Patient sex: F
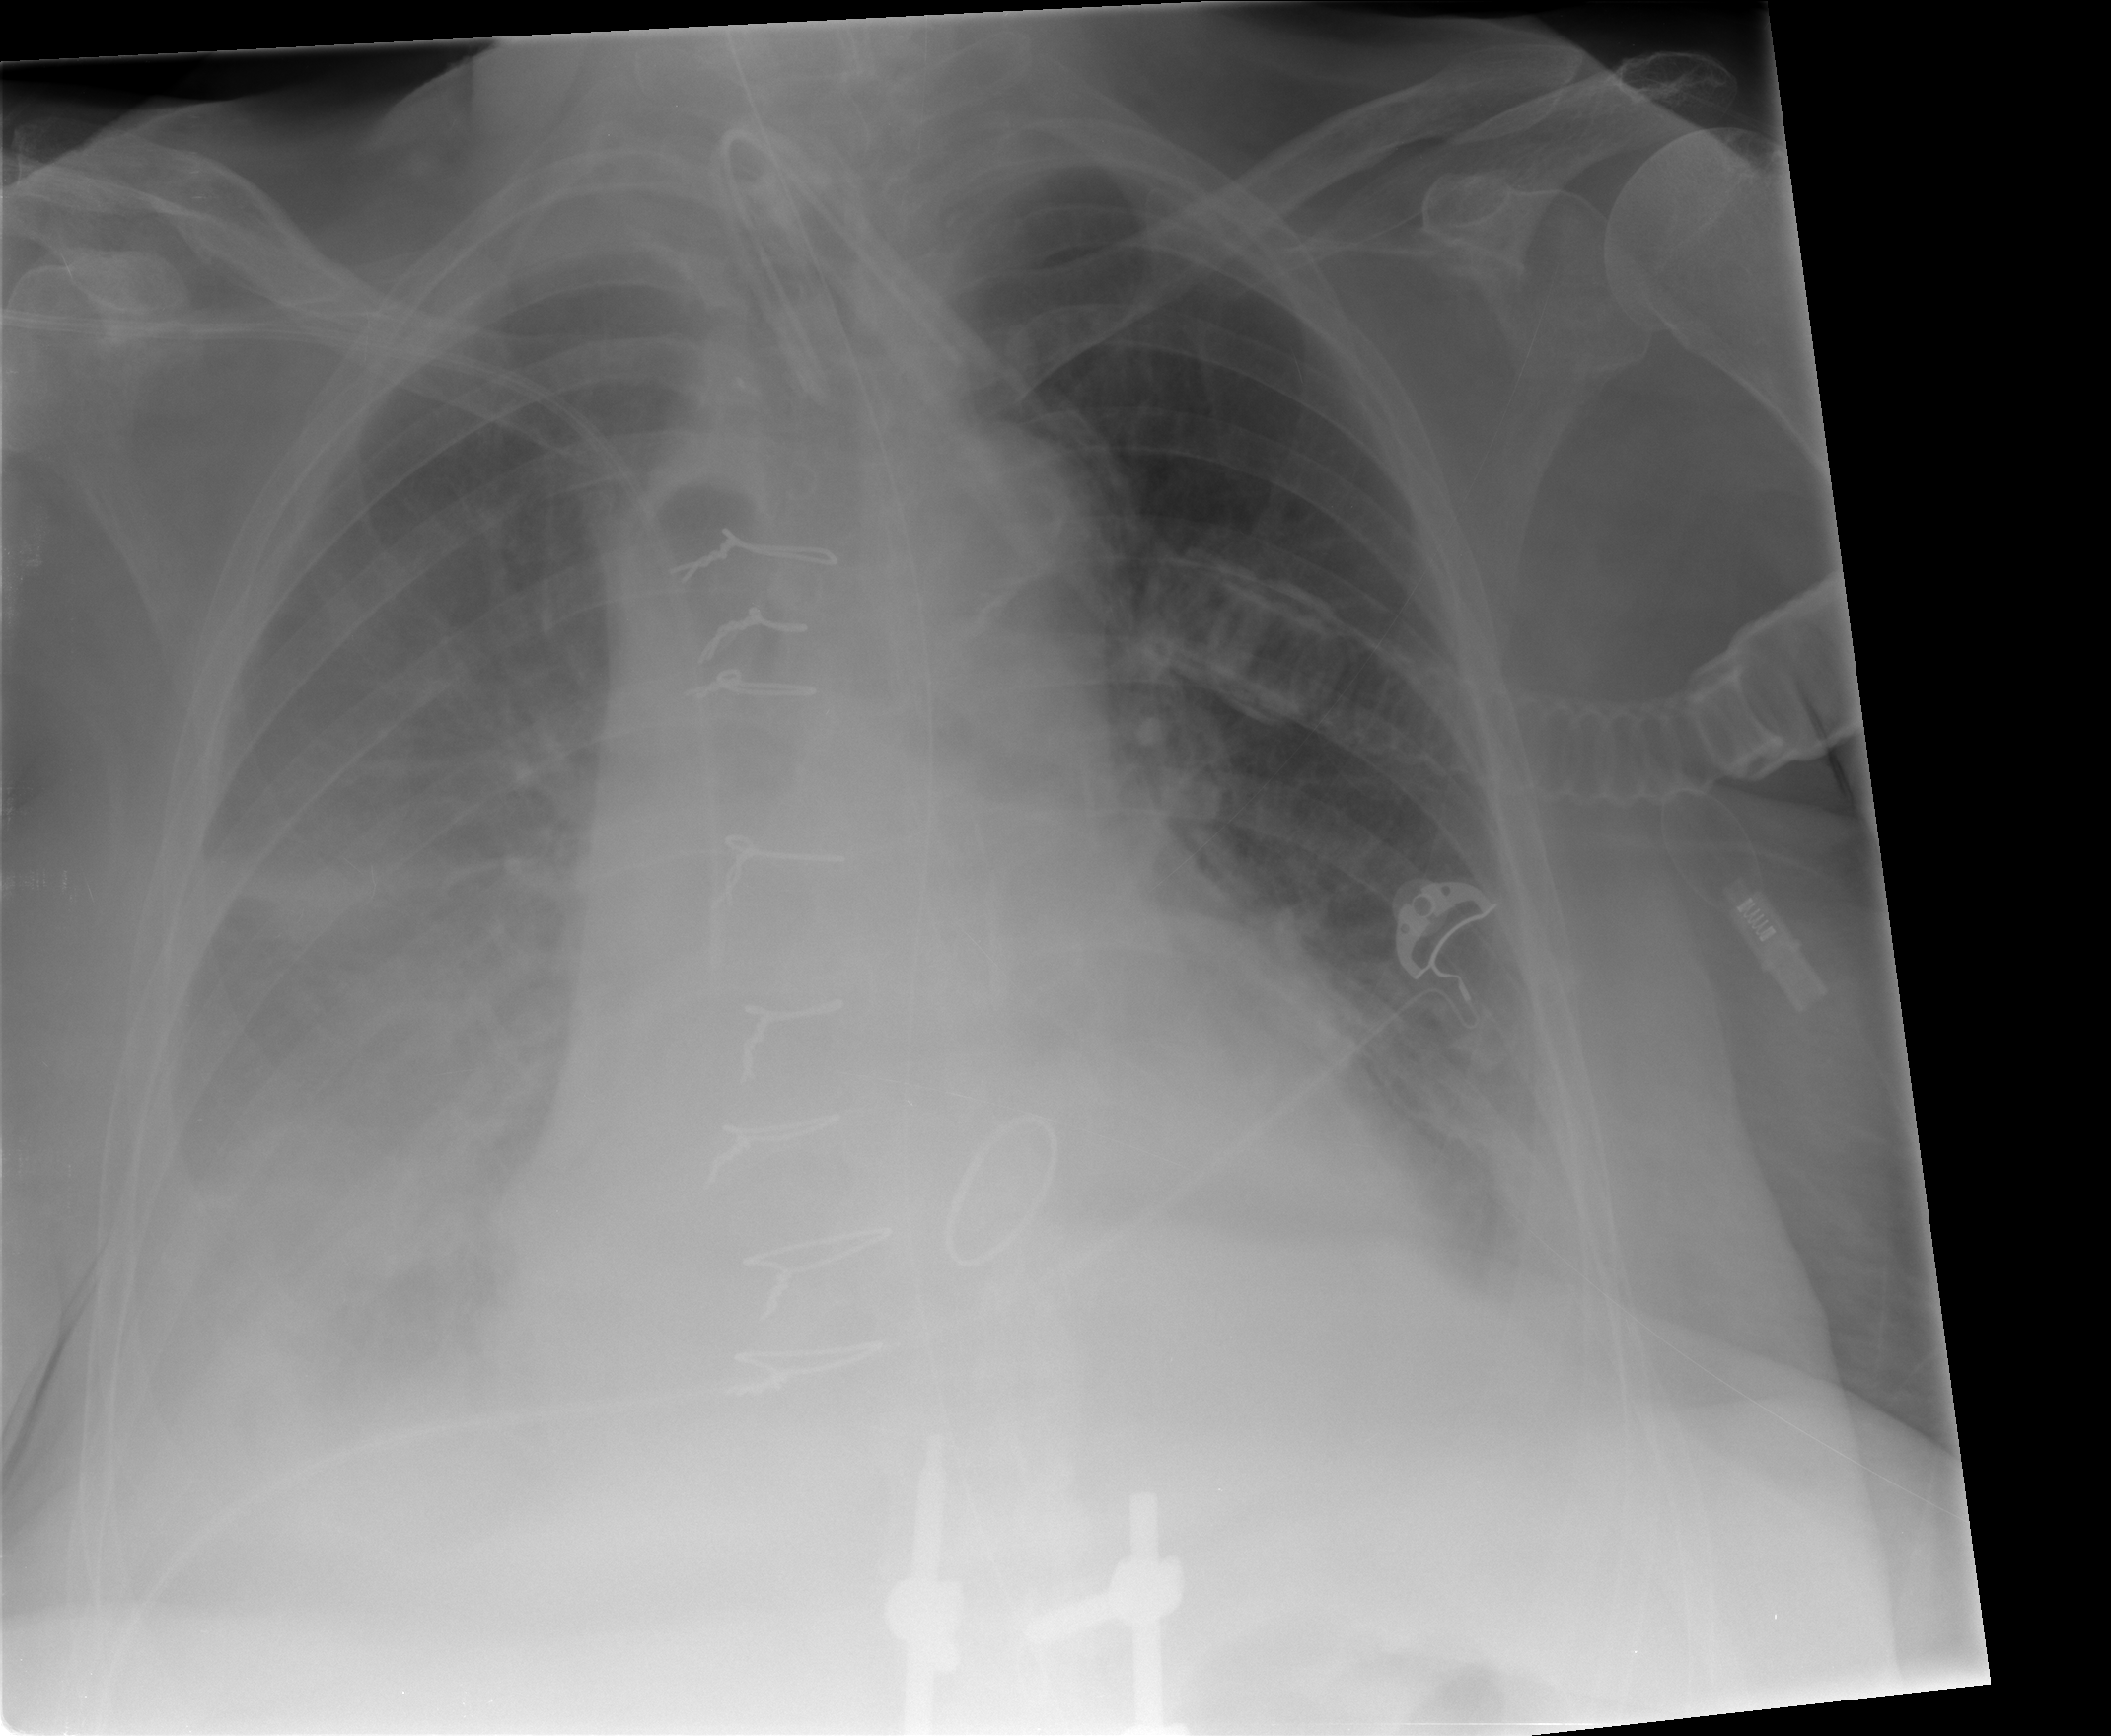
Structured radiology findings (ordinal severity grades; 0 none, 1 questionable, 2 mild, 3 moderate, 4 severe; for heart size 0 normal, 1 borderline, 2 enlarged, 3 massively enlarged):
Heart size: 2
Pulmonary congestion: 0
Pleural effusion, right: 3
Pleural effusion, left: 2
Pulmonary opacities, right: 0
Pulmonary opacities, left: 0
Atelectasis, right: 3
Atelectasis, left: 2